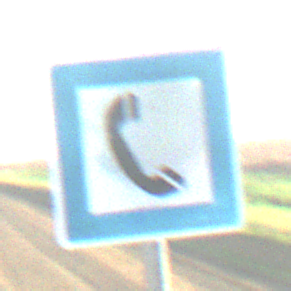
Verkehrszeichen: Fernsprecher
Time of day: SunriseSunset
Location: Outdoor (Nature)
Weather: Clear
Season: NotSpecified
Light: Natural